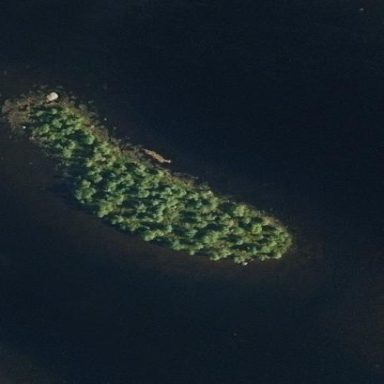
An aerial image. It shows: Islet.